Interaction volume radius: 10 \u00c5
Interaction volume height: 25 \u00c5
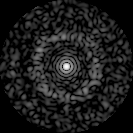
Disorder parameter: 0.8548